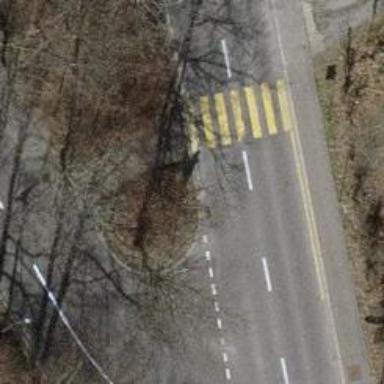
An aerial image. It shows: Cycle barrier.